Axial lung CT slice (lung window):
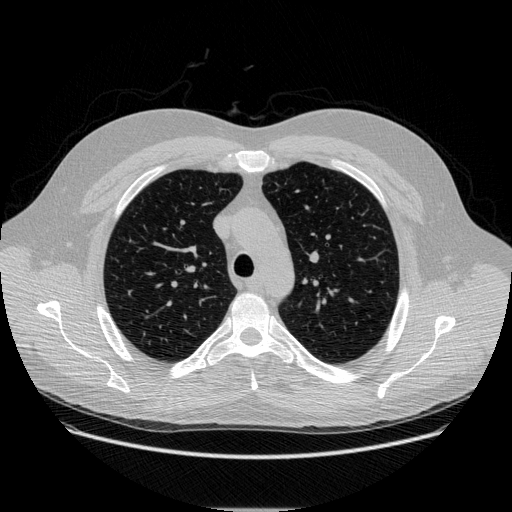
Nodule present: no